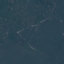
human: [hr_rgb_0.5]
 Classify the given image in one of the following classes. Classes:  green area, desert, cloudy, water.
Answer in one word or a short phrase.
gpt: green area